Question:
How do i Check Check in Database with User Entered Phone Number?
And i Want Notice to the User If he already registered.
'''
String _getUserEnteredPhoneNumber = pNumber.getEditText().getText().toString().trim();
DatabaseReference reference = FirebaseDatabase.getInstance().getReference("People");
Query checkUser = reference.orderByChild("uid").equalTo(_getUserEnteredPhoneNumber);
checkUser.addListenerForSingleValueEvent(new ValueEventListener() {
@Override
public void onDataChange(@NonNull DataSnapshot snapshot) {
if (snapshot.exists()) {
pNumber.setError("Username Exists,Please Enter Another User Name");
} else {
updateData();
}
}
@Override
public void onCancelled(@NonNull DatabaseError error) {
}
});
'''
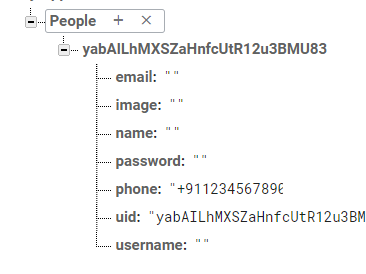
Answer: If you want to query on the phone number, you need to specify that property in your call to 'orderByChild()'. So:
'''
Query checkUser = reference.orderByChild("phone").equalTo(_getUserEnteredPhoneNumber);
'''
I highly recommend checking out the documentation on <URL>, which covers Firebase's query capabilities in more detail.